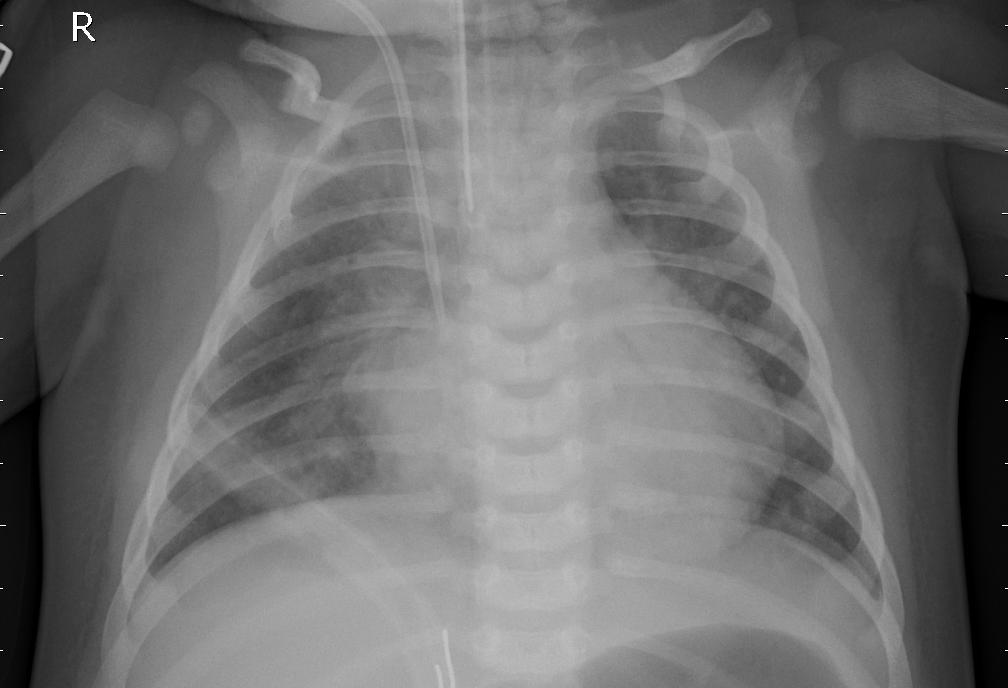
Diagnosis: PNEUMONIA